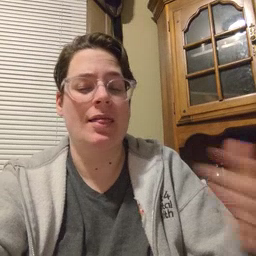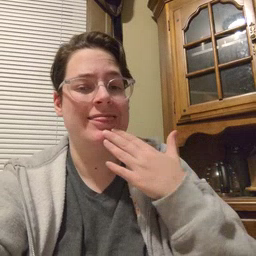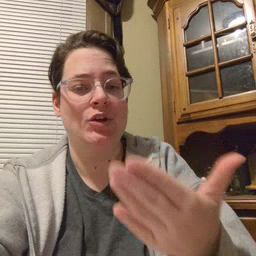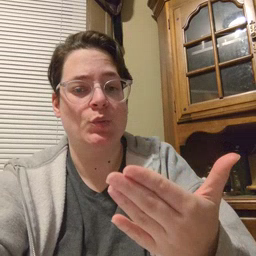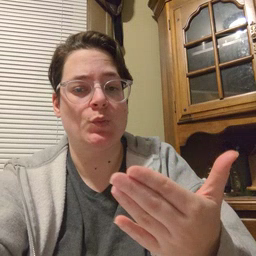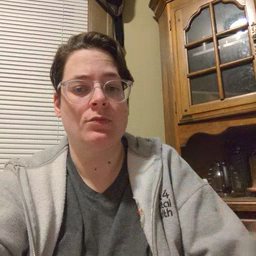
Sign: thankyou